Field crop: maize
Growth stage: 2
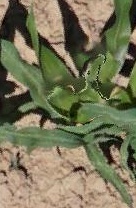
Species: maize